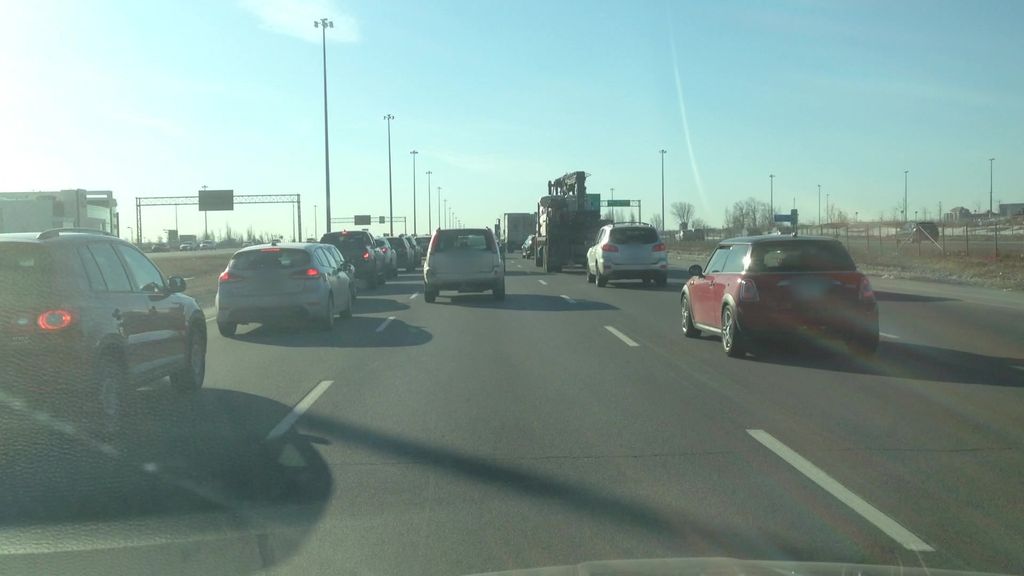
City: montreal